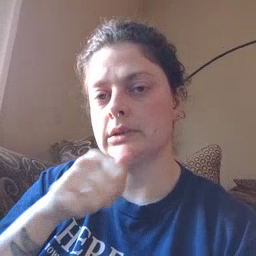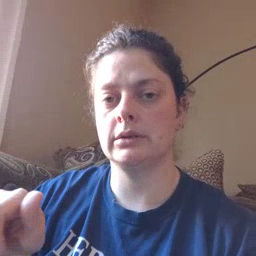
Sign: any